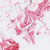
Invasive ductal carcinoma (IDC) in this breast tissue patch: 0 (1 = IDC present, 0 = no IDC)